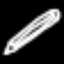
Label: pencil